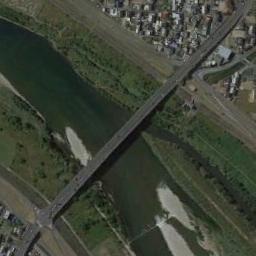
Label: bridge